Question: I want to do automatic installation by AutoIt.
I cant activate and choose elements menu on the "select features" step.
I can choose any element in the "tree". For it I use the function
'''
ControlTreeView($windowId, "", $h_tree, "Select", "#2")
'''
How to activate and choose the elements menu in ControlTreeView?

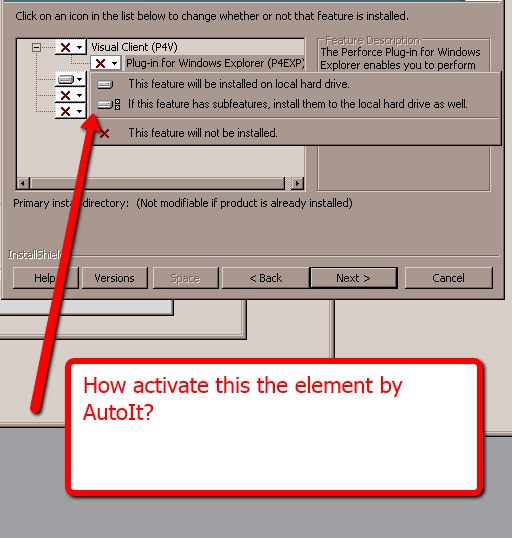
Answer: You can see answer on the question on the site <URL>
'''
#include <GuiMenu.au3>
#include <GuiTreeView.au3>
#Include <SendMessage.au3>
#Include <WindowsConstants.au3>
$WinTitle= "1S:Predpriiatie 8.1"
$WinText = "Vyberite komponenty programmy"
WinWait($WinTitle, $WinText)
; ishchem element okna i posledovatel'no nuzhnyi punkt spiska
$hDTCtrl = ControlGetHandle($WinTitle, "", "SysTreeView321")
$hDTItem = _GUICtrlTreeView_FindItem($hDTCtrl, "Dopolnitel'nye interfeisy")
$hDTIt_1 = _GUICtrlTreeView_FindItem($hDTCtrl, "Kazakhskii", False, $hDTItem)
; aktiviruem okno
WinActivate($WinTitle, $WinText)
WinWaitActive($WinTitle, $WinText)
; perekhodim k nuzhnomu punktu spiska
_GUICtrlTreeView_SelectItem($hDTCtrl, $hDTIt_1, $TVGN_FIRSTVISIBLE)
_GUICtrlTreeView_ClickItem ($hDTCtrl, $hDTIt_1, "left", True)
; vyzyvaem kontekstnoe meniu
$aRect = _GUICtrlTreeView_DisplayRect($hDTCtrl, $hDTIt_1, True)
ControlClick($WinTitle, $WinText, $hDTCtrl, "left", 1, $aRect[0]-10, $aRect[1]+5)
WinWait("[CLASS:#32768]")
; vybiraem nuzhnyi punkt kontekstnogo meniu
$hWnd = WinGetHandle("[CLASS:#32768]")
$hMenu = _SendMessage($hWnd, $MN_GETHMENU, 0, 0)
$aRect = _GUICtrlMenu_GetItemRect($hWnd, $hMenu, 0)
MouseClick("left", $aRect[0]+20, $aRect[1]+15, 1, 1)
'''